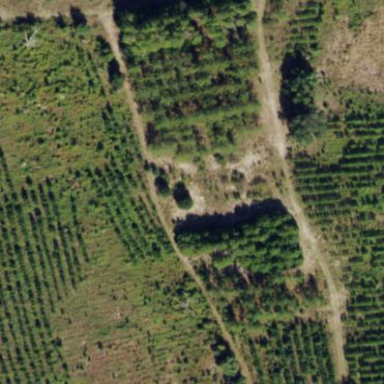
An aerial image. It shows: Plant nursery cultivating trees.